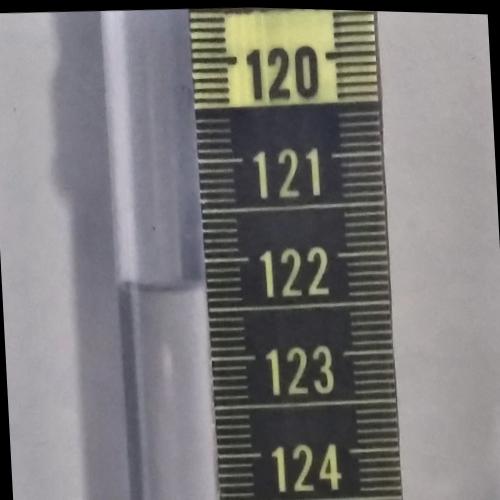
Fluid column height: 122.3 cm